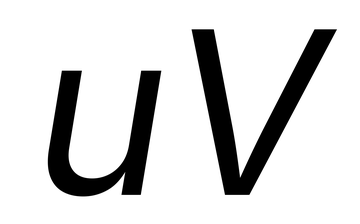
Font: Inter-Italic_Italic